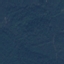
Label: Forest